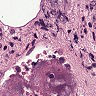
Metastatic tissue present: yes